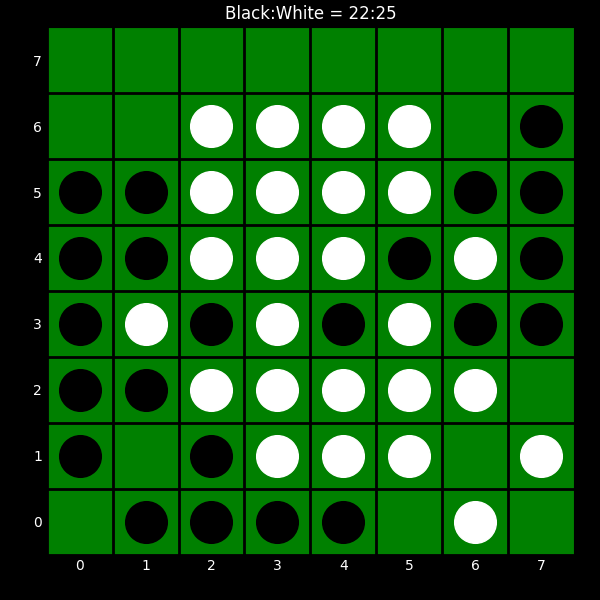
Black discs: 22
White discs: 25